Field crop: tomato
Growth stage: 1
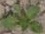
Species: solanum